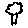
Label: tree